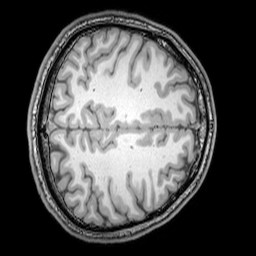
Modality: T1w
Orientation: axial
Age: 25
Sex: male
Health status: healthy
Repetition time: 0.081 s
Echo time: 0.037 s